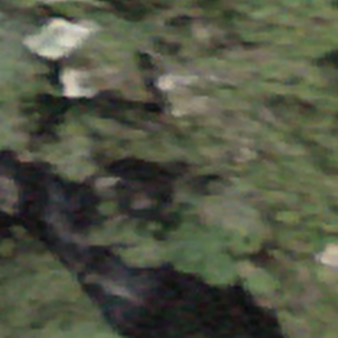
Label: bouldering_area